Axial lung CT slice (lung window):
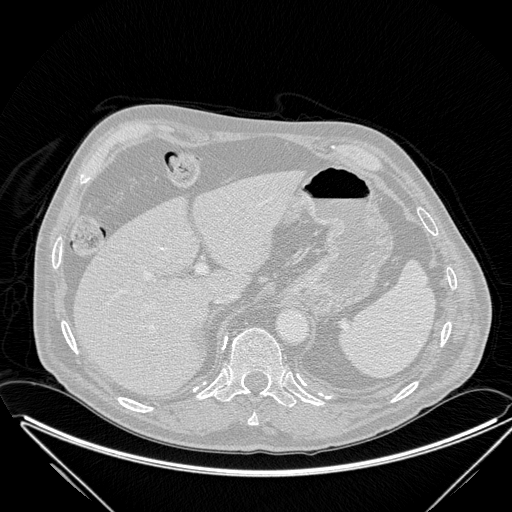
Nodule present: no